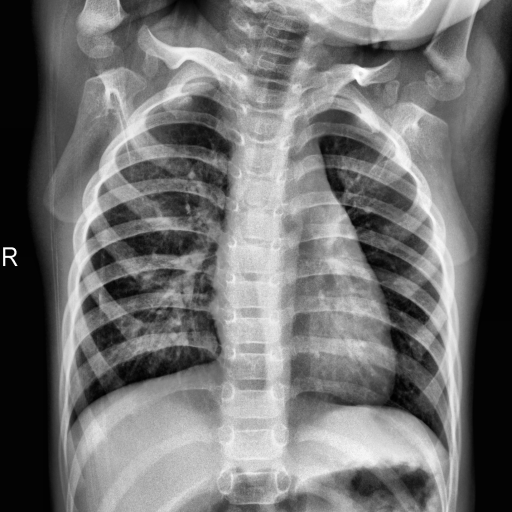
Finding: NORMAL